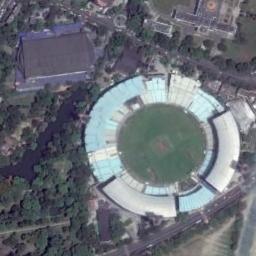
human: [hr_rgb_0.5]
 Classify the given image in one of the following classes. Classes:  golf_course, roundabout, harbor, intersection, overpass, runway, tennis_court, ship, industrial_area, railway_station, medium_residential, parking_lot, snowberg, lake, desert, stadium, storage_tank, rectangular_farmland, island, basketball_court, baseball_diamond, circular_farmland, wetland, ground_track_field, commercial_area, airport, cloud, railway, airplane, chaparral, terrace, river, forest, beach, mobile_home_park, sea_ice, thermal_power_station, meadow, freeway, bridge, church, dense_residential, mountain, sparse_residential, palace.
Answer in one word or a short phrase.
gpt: stadium